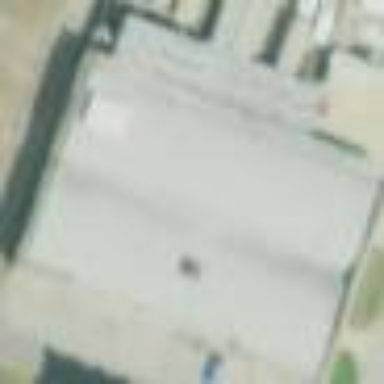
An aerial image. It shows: Warehouse.